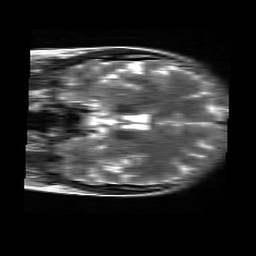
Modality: T2w
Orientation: coronal
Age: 36
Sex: female
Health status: healthy
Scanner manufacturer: siemens
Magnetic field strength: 3 T
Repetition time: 4.01 s
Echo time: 0.116 s